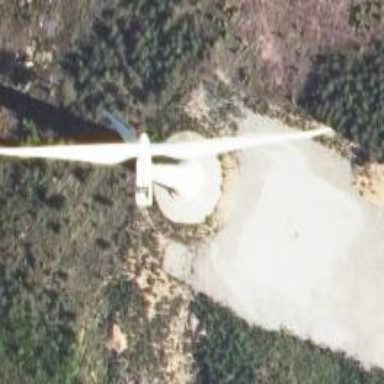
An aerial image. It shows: Wind power generator with wind turbines.